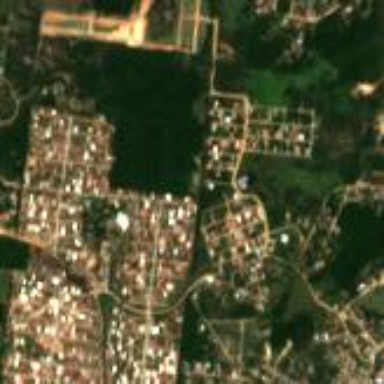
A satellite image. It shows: Residential area consisting of condominiums.